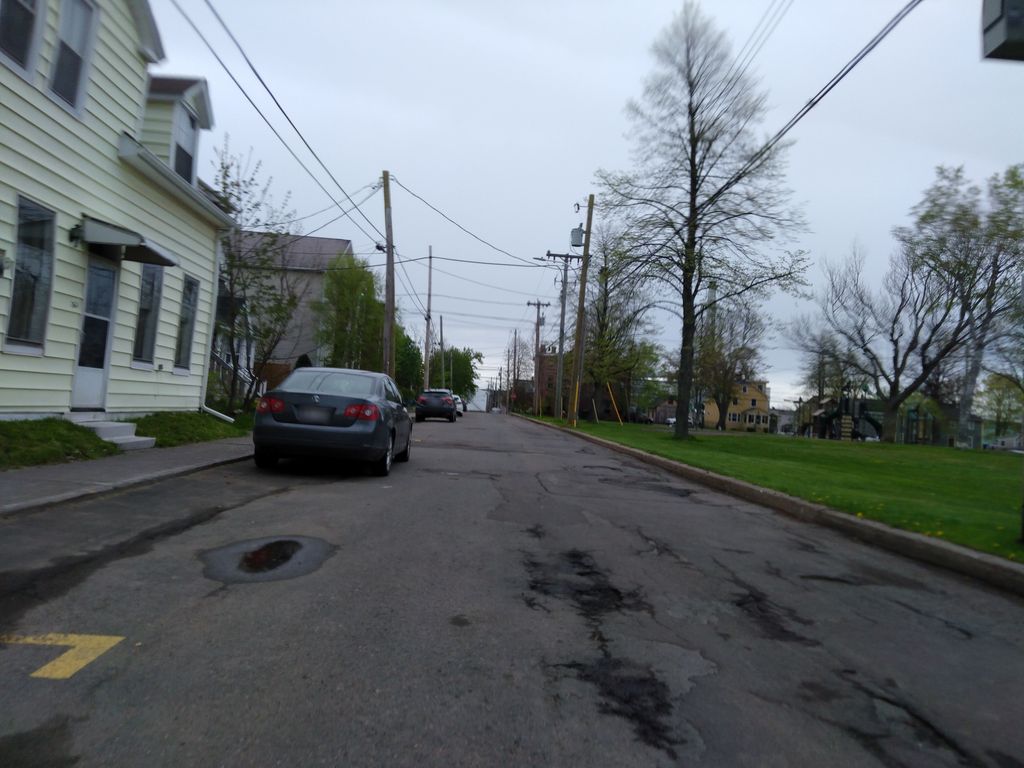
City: charlottetown